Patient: sex M, age 69
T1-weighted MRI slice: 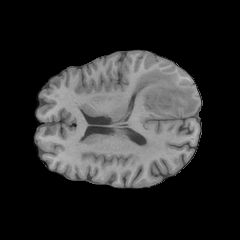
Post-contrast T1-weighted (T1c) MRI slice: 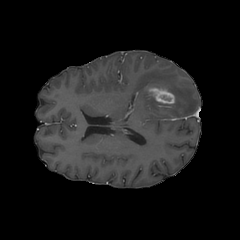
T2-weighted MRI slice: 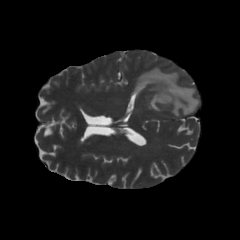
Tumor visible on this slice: yes
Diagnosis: Glioblastoma, IDH-wildtype
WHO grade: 4